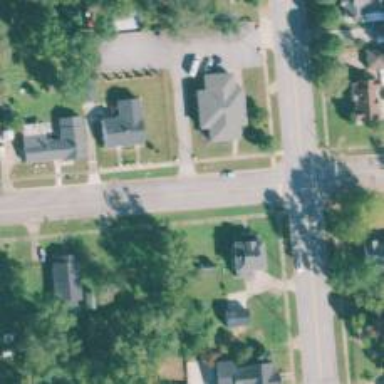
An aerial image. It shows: Smooth asphalt road in residential area.